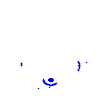
Particle: electron